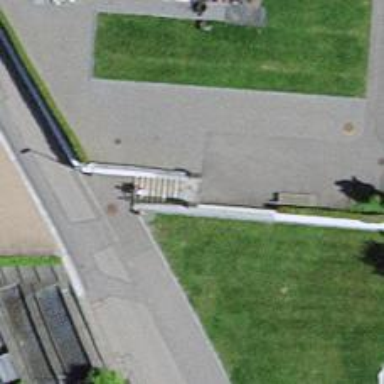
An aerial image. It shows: Set of steps on the road.